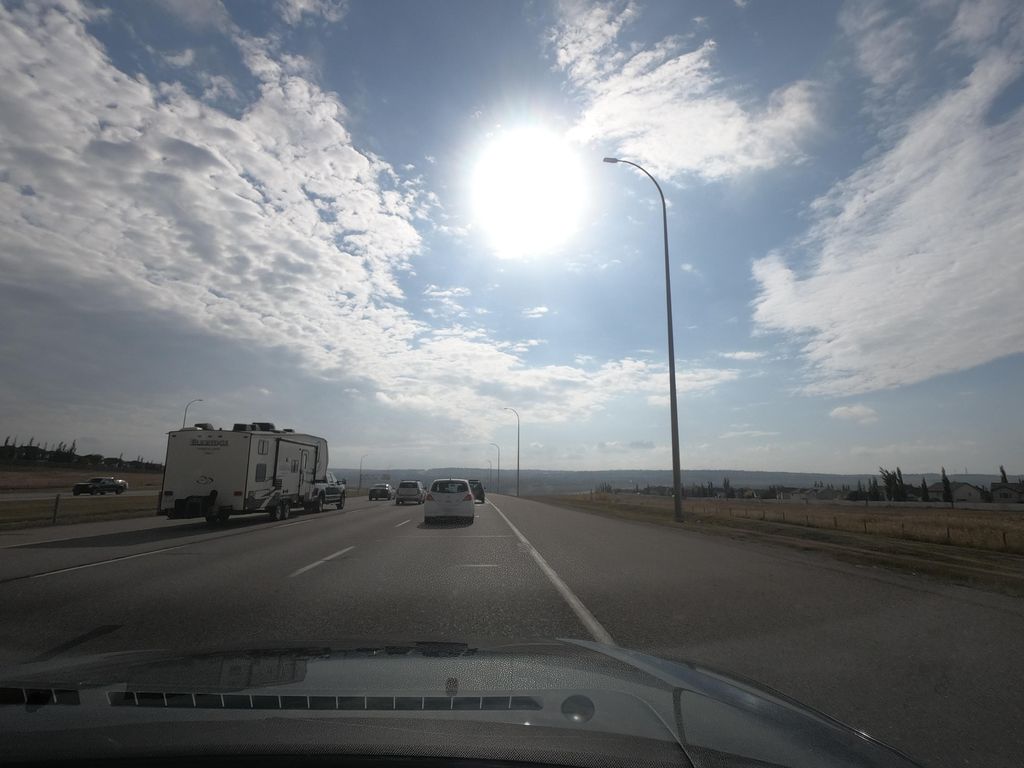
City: calgary